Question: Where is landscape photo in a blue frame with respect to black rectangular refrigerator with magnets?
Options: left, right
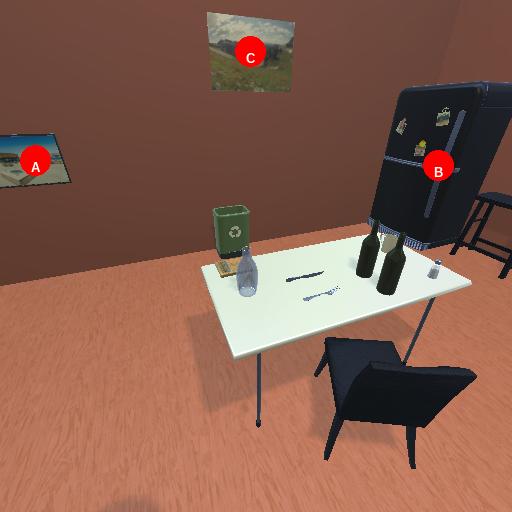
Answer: left